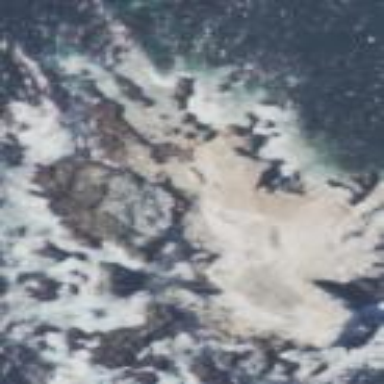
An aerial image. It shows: Islet along the coastline.